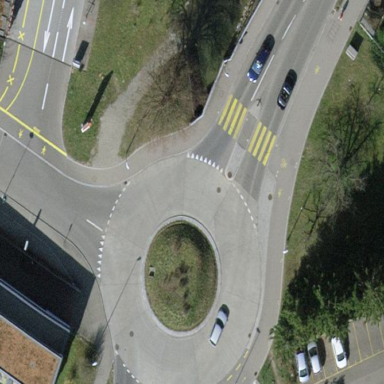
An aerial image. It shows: Secondary road with asphalt surface leading to roundabout junction.